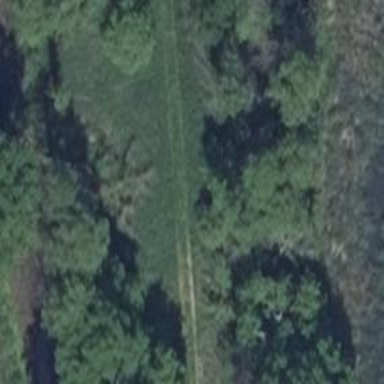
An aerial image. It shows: Grassy track with grade5 tracktype.